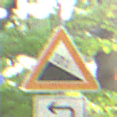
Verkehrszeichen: Gefaelle10
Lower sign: RichtungsangabeDurchPfeile2
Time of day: MorningAfternoon
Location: Outdoor (RoadRail)
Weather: Clear
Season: NotSpecified
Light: Natural